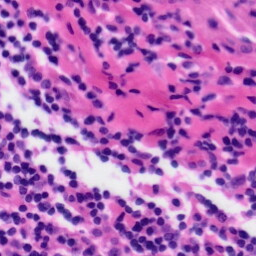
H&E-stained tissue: Tonsil